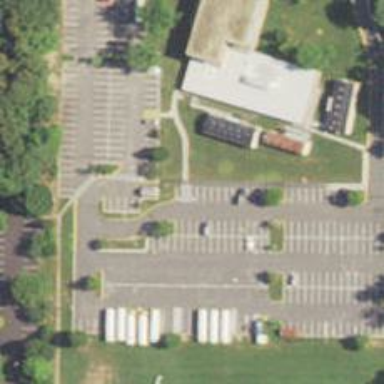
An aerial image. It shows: Parking space is available.